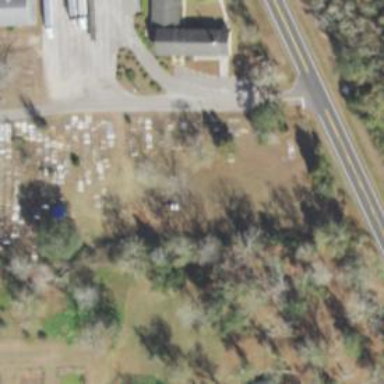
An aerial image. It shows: Grave yard.